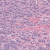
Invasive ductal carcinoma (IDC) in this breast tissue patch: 1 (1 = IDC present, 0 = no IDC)